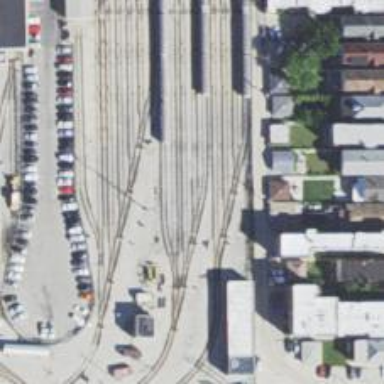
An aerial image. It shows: Electrified rail service yard.